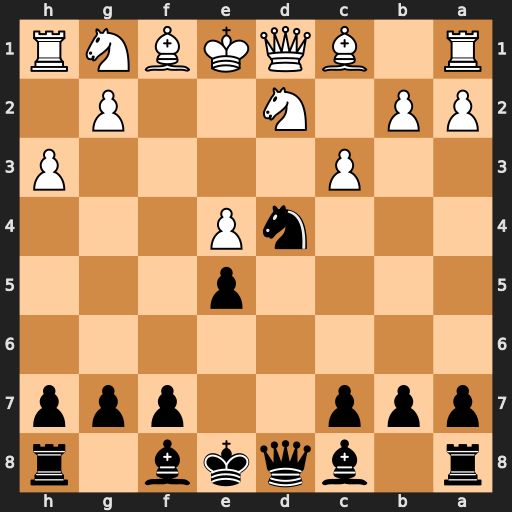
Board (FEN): r1bqkb1r/ppp2ppp/8/4p3/3nP3/2P4P/PP1N2P1/R1BQKBNR
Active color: b
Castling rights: KQkq
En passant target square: -
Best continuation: Qh4+ g3 Qxg3#